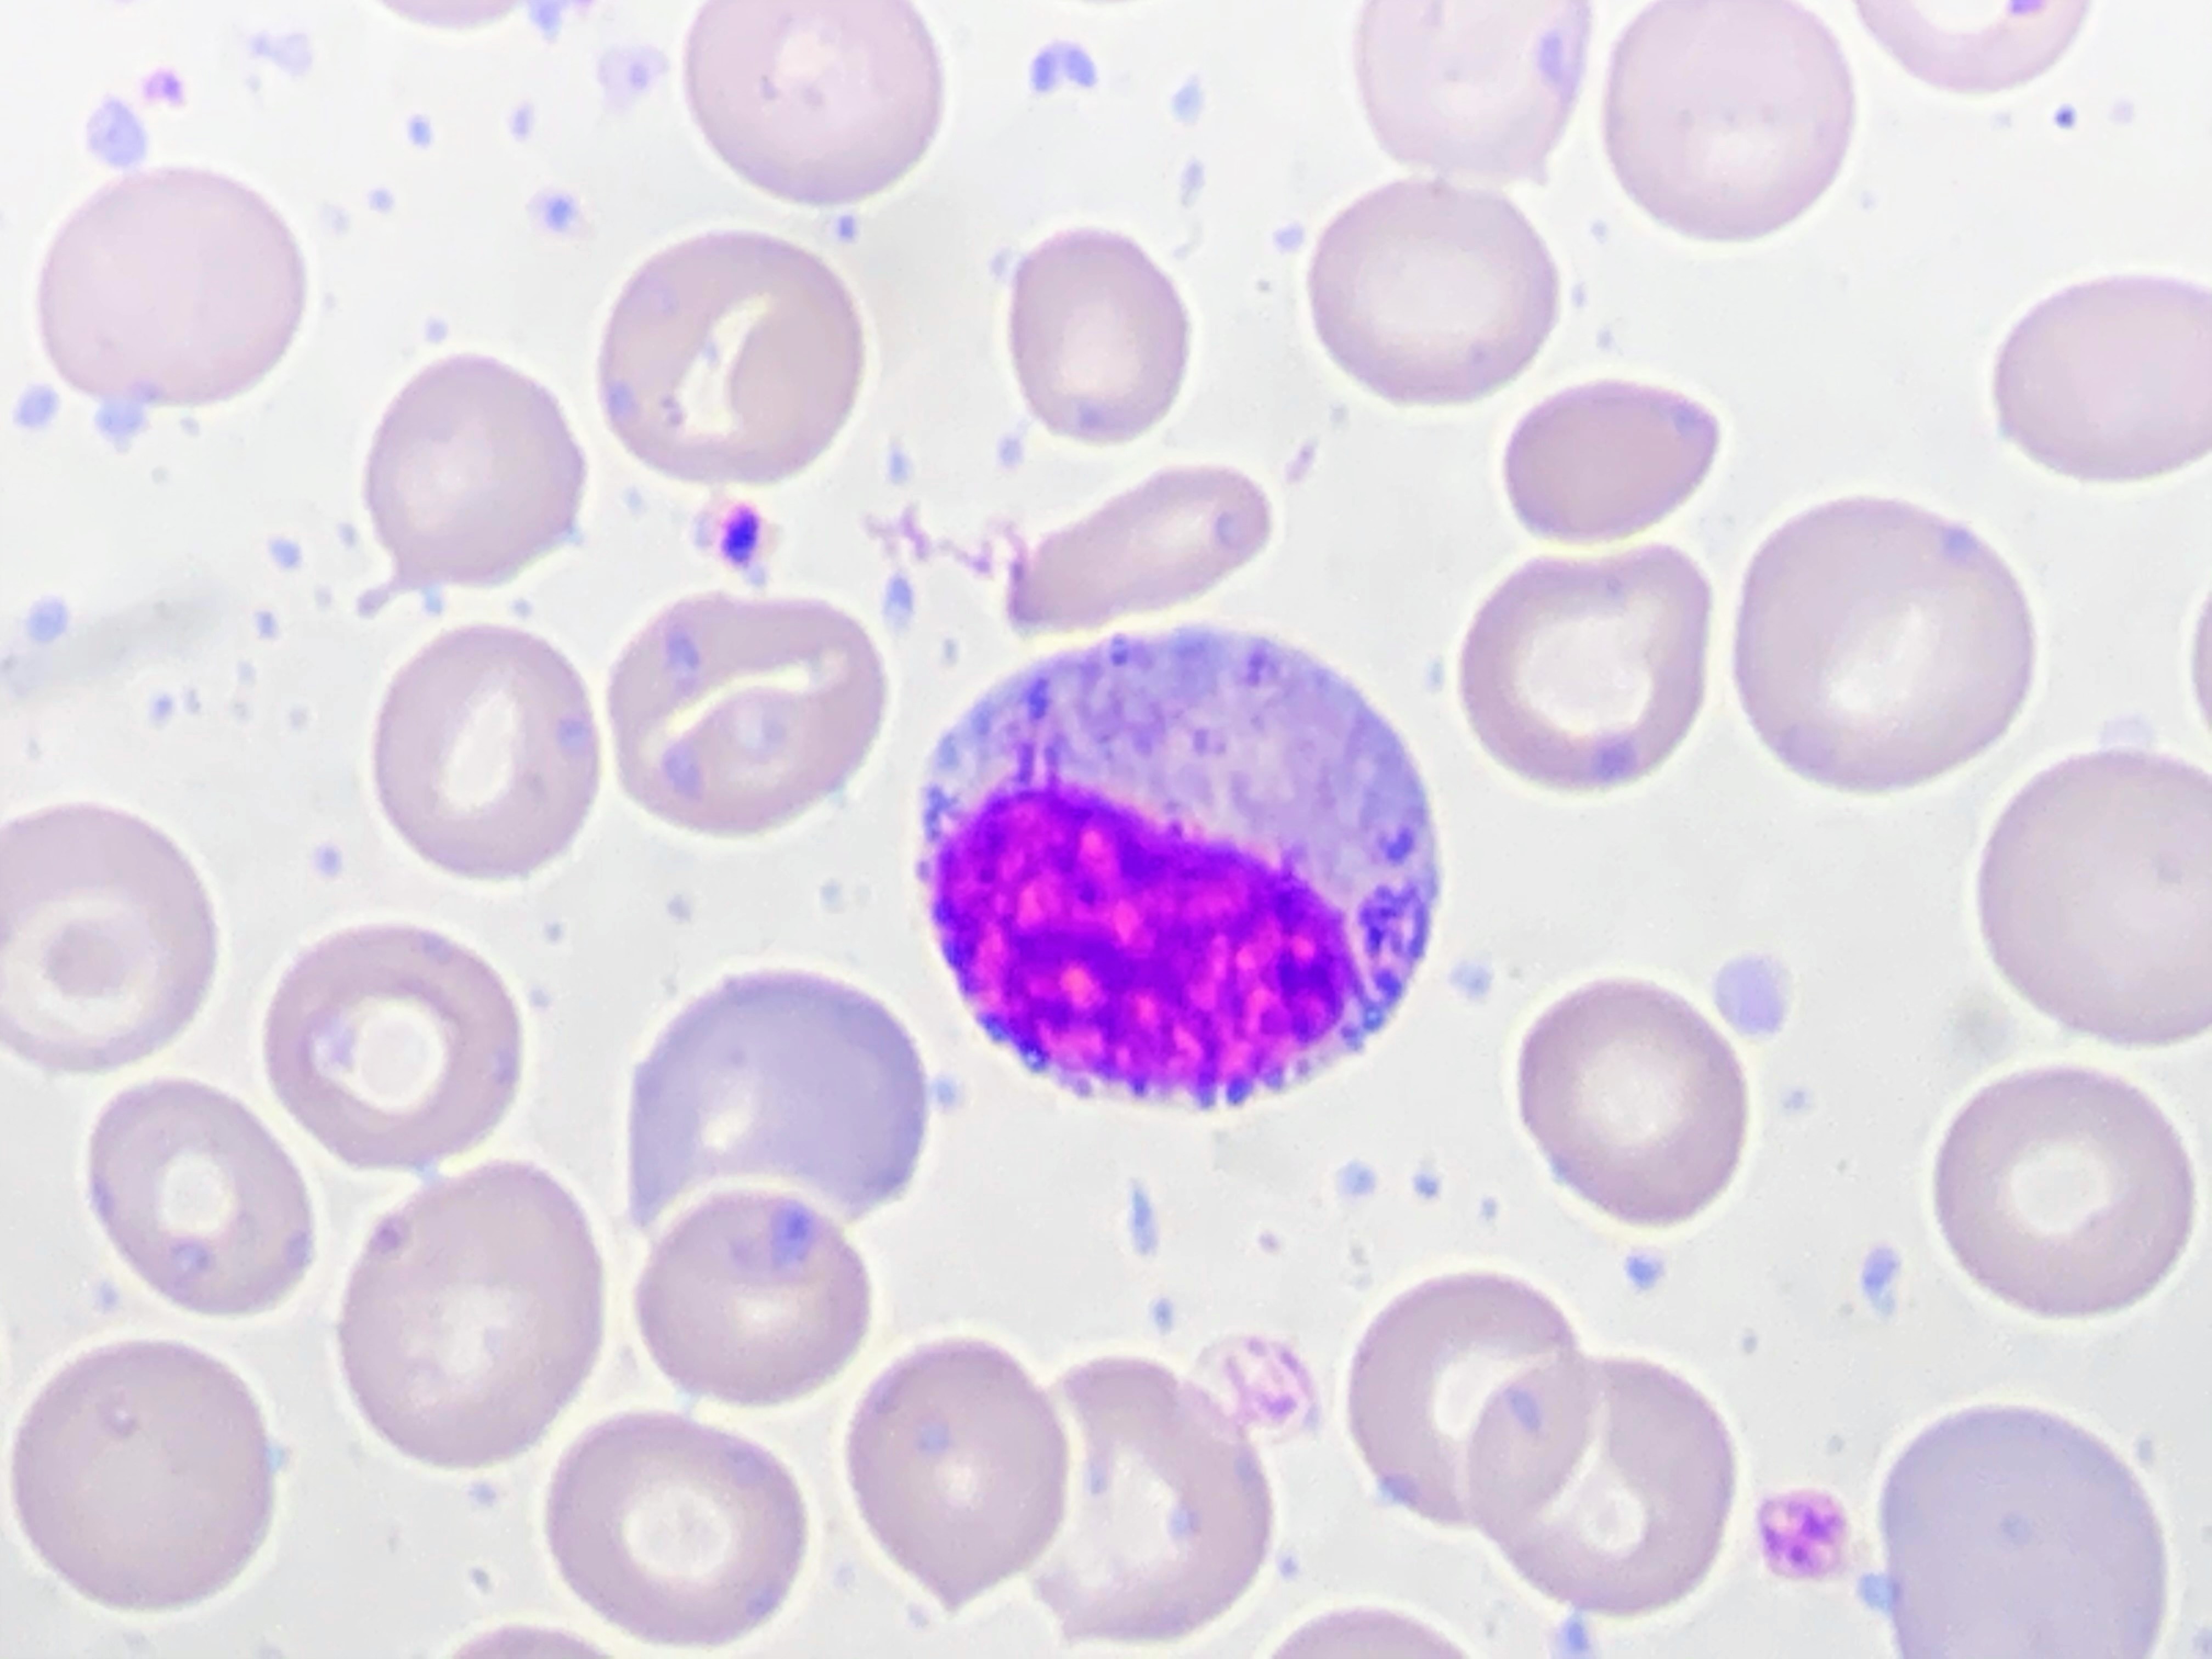
Cell type: MYELOCYTE